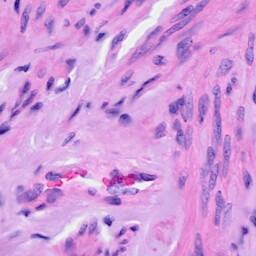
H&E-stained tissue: Ovarian